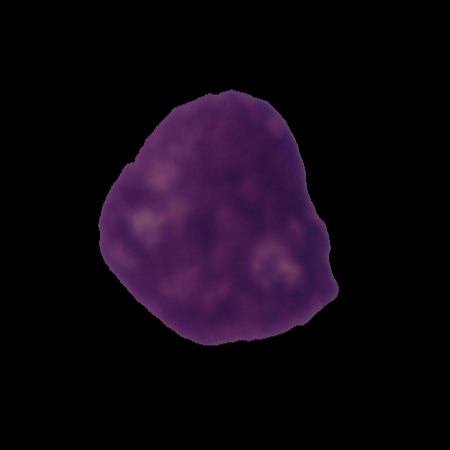
Label: cancer